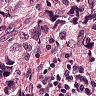
Metastatic tissue present: yes